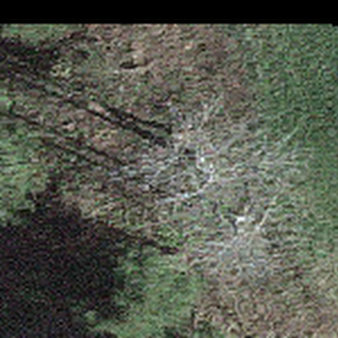
Label: other